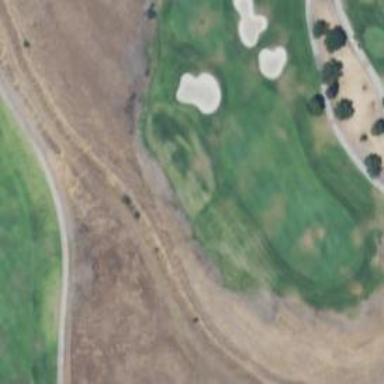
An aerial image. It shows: Golf hole.